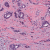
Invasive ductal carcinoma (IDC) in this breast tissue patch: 1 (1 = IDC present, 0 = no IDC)